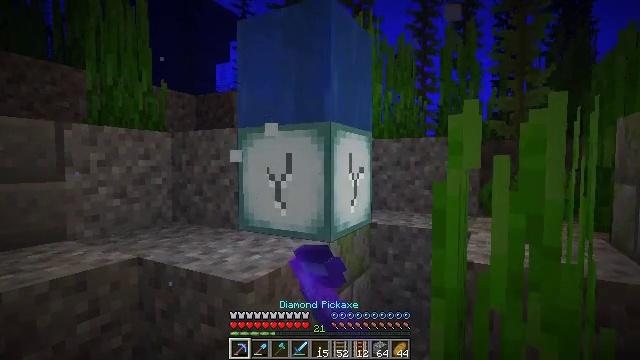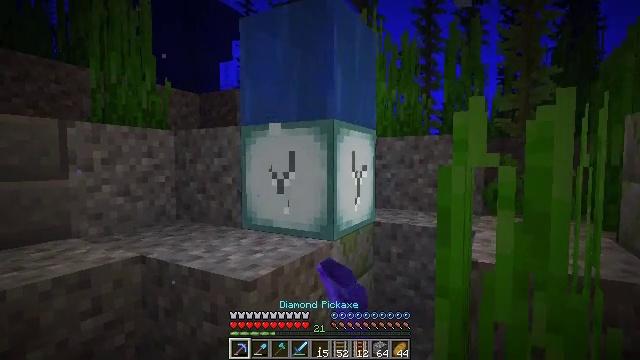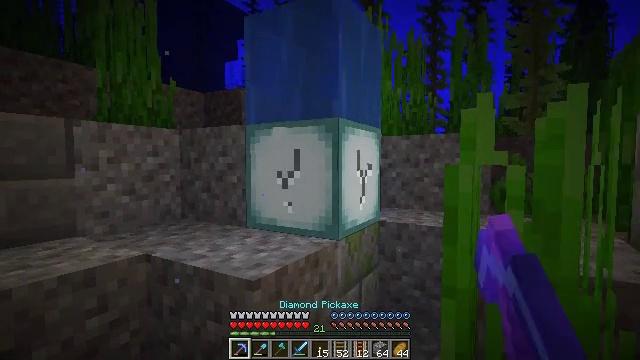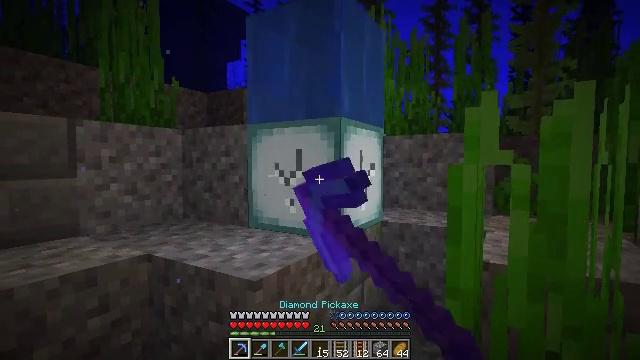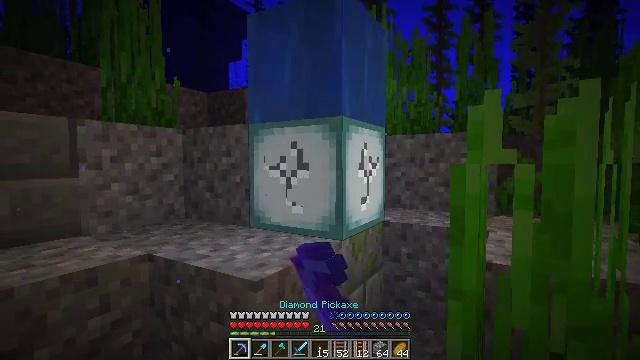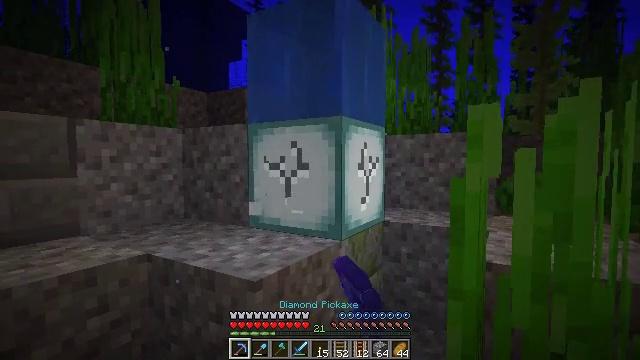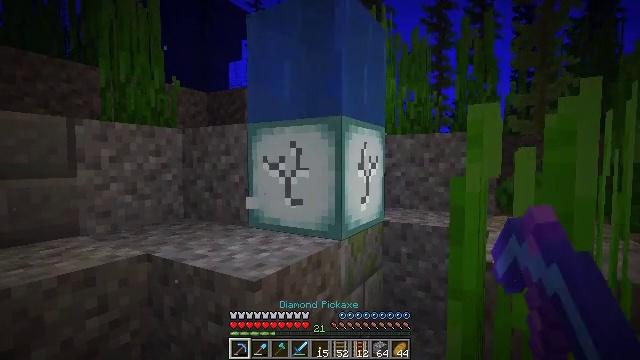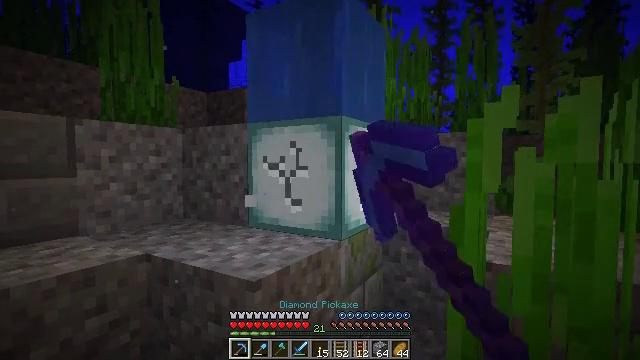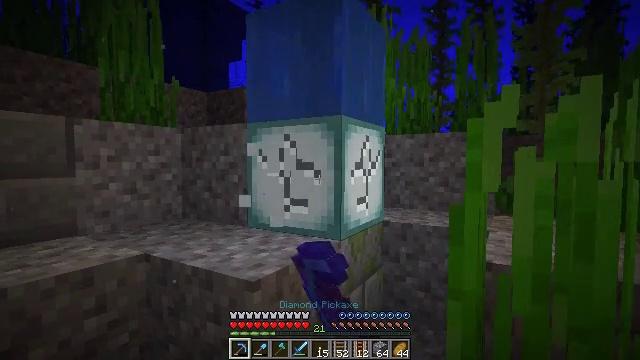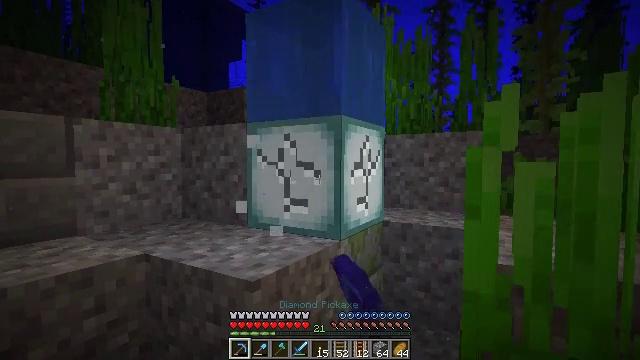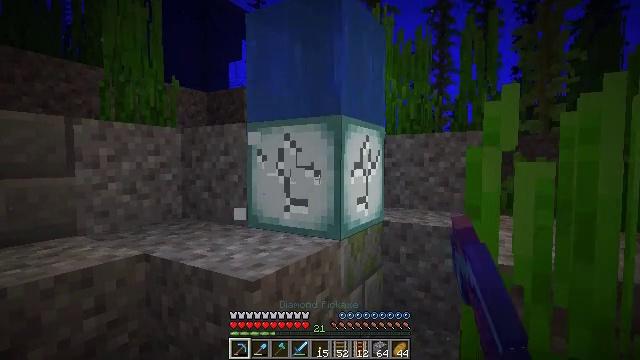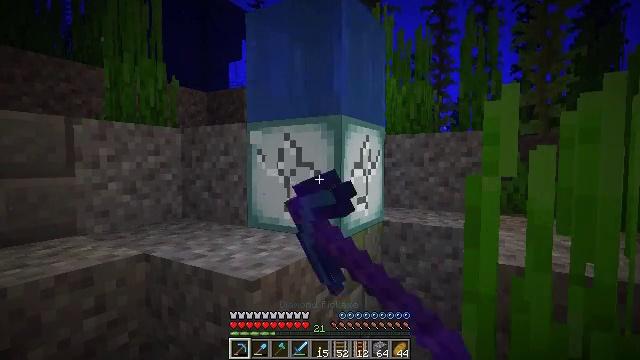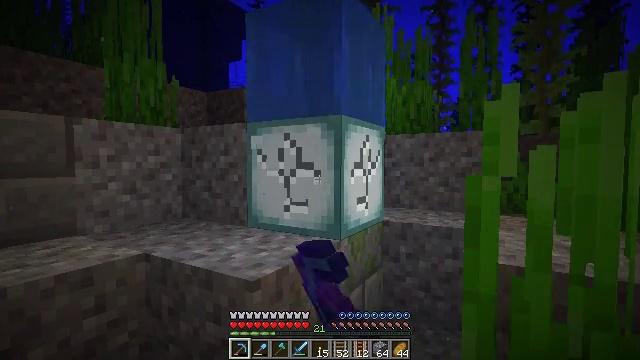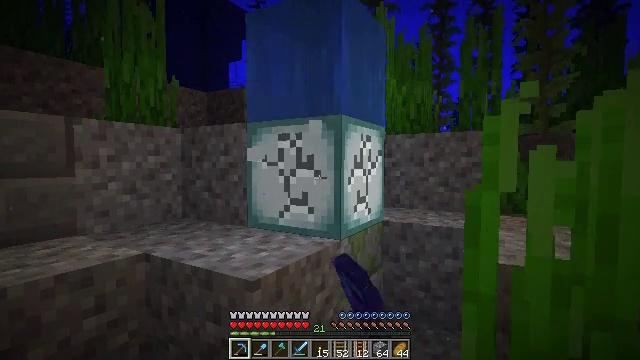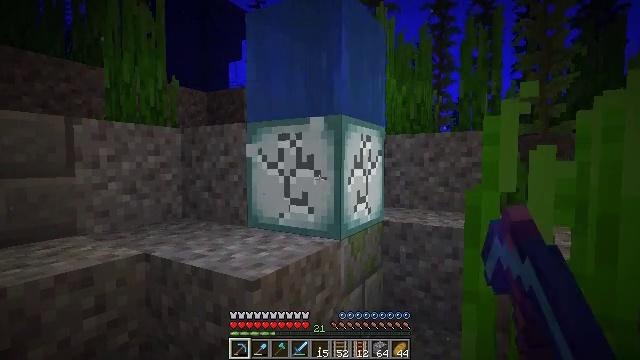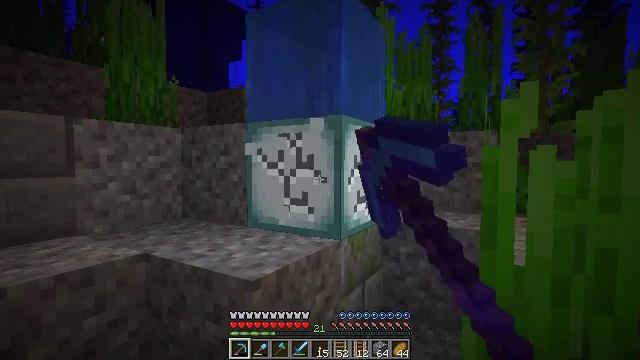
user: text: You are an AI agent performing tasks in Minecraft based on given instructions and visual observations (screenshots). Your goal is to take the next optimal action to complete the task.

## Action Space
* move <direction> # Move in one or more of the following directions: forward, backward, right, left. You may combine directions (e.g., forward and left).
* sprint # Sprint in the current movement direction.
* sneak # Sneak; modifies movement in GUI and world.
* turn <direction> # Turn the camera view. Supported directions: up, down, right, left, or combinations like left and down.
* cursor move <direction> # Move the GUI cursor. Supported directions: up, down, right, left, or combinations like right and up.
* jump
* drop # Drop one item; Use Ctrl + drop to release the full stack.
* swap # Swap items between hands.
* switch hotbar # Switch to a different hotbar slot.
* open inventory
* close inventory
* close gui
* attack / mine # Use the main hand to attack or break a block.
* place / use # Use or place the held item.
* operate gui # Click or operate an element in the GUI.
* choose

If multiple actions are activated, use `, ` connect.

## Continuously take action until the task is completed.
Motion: motion action
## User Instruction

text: Gather the sea lantern with a pickaxe.
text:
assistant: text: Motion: attack / mine
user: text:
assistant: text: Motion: attack / mine
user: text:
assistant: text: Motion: attack / mine
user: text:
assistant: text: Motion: attack / mine
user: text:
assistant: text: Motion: attack / mine
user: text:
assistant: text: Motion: attack / mine
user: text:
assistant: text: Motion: attack / mine
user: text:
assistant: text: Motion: attack / mine
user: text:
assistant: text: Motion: attack / mine
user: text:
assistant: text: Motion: attack / mine
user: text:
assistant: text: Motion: attack / mine
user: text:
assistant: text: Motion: attack / mine
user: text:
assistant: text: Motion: attack / mine
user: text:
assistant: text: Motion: attack / mine
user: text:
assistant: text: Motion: attack / mine
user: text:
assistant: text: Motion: attack / mine
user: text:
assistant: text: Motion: attack / mine
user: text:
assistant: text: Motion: attack / mine
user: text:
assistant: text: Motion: attack / mine
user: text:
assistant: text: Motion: attack / mine
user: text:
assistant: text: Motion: attack / mine
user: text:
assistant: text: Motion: attack / mine
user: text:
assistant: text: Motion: attack / mine
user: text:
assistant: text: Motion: attack / mine
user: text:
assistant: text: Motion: attack / mine
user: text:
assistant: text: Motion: attack / mine
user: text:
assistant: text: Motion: attack / mine
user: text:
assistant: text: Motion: attack / mine
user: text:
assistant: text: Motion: attack / mine
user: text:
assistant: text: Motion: attack / mine